Question: I am trying to get a GridView to display all images from a specified file, which it is doing.
However the images are not appearing in a grid but rather are wonky ... see screenshot

I have no idea what is causing this whether its the code or something to do with the image sizes.
any help as to either a code solution or otherwise would be great
Bellow is the code for the GridView and Adapter
'''
public class MyWallpapers extends Activity {
private ImageAdapter imageAdapter;
ImageView Selected;
String ImageLocation = null;
ArrayList<String> f = new ArrayList<String>();// list of file paths
File[] listFile;
/** Called when the activity is first created. */
@Override
public void onCreate(Bundle savedInstanceState) {
super.onCreate(savedInstanceState);
setContentView(R.layout.wallpaper_view_activity);
getFromSdcard();
GridView imagegrid = (GridView) findViewById(R.id.PhoneImageGrid);
imageAdapter = new ImageAdapter();
imagegrid.setAdapter(imageAdapter);
imagegrid.setOnItemClickListener(new OnItemClickListener() {
public void onItemClick(AdapterView<?> parent, View v, final int position, long id) {
//Toast.makeText(MyWallpapers.this, "" + listFile[position].getAbsolutePath(), Toast.LENGTH_SHORT).show();
Intent intent = new Intent(MyWallpapers.this, WallpaperCrop.class);
intent.putExtra("FilePath",listFile[position].getAbsolutePath());
startActivity(intent);
}
});
}
public void getFromSdcard()
{
File file= new File(android.os.Environment.getExternalStorageDirectory(),"Wallpaper");
if (file.isDirectory())
{
listFile = file.listFiles();
for (int i = 0; i < listFile.length; i++)
{
f.add(listFile[i].getAbsolutePath());
}
}
}
public class ImageAdapter extends BaseAdapter {
private LayoutInflater mInflater;
public ImageAdapter() {
mInflater = (LayoutInflater) getSystemService(Context.LAYOUT_INFLATER_SERVICE);
}
public int getCount() {
return f.size();
}
public Object getItem(int position) {
return position;
}
public long getItemId(int position) {
return position;
}
public View getView(int position, View convertView, ViewGroup parent) {
ViewHolder holder;
if (convertView == null) {
holder = new ViewHolder();
convertView = mInflater.inflate(
R.layout.galleryitem, null);
holder.imageview = (ImageView) convertView.findViewById(R.id.thumbImage);
convertView.setTag(holder);
}
else {
holder = (ViewHolder) convertView.getTag();
}
Bitmap myBitmap = BitmapFactory.decodeFile(f.get(position));
holder.imageview.setImageBitmap(myBitmap);
return convertView;
}
}
class ViewHolder {
ImageView imageview;
}
}
'''
galleryitem.xml
'''
<?xml version="1.0" encoding="utf-8"?>
<RelativeLayout xmlns:android="http://schemas.android.com/apk/res/android"
android:layout_width="fill_parent"
android:layout_height="fill_parent" >
<ImageView
android:id="@+id/thumbImage"
android:layout_width="wrap_content"
android:layout_height="wrap_content"
android:layout_centerInParent="true" />
</RelativeLayout>
'''
and wallpaper_view_activity.xml
'''
<?xml version="1.0" encoding="utf-8"?>
<RelativeLayout xmlns:android="http://schemas.android.com/apk/res/android"
android:layout_width="fill_parent"
android:layout_height="fill_parent"
android:background="@drawable/seachpage" >
<GridView
android:id="@+id/PhoneImageGrid"
android:layout_width="fill_parent"
android:layout_height="fill_parent"
android:columnWidth="90dp"
android:gravity="center"
android:horizontalSpacing="10dp"
android:numColumns="auto_fit"
android:stretchMode="columnWidth"
android:verticalSpacing="10dp" />
<ImageView
android:id="@+id/imageView2"
android:layout_width="fill_parent"
android:layout_height="wrap_content"
android:layout_alignParentBottom="true"
android:src="@drawable/bottomcurve" />
</RelativeLayout>
'''
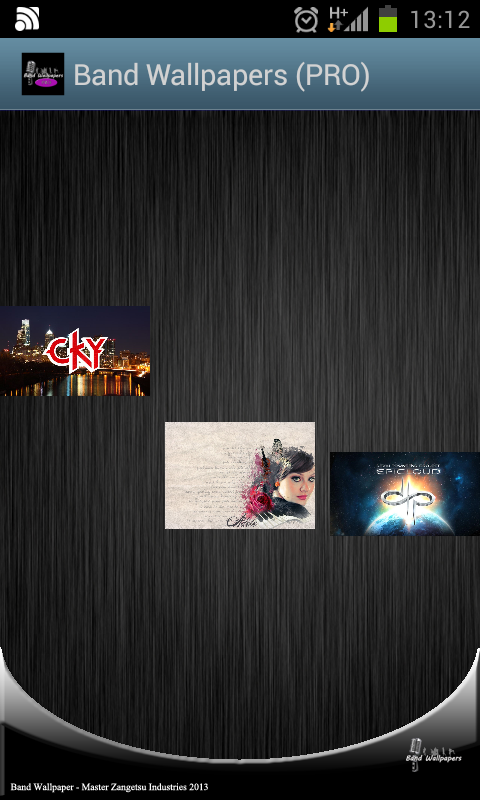
Answer: You should manually set adapter's items size after it was inflated like below, since your galleryitem have both size fill_parent then it make the issue.
'''
public View getView(int position, View convertView, ViewGroup parent) {
ViewHolder holder;
if (convertView == null) {
holder = new ViewHolder();
convertView = mInflater.inflate(
R.layout.galleryitem, null);
int yourExpectedHeight = 100;
convertView.setLayoutParams(new GridView.LayoutParams(GridView.LayoutParams.MATCH_PARENT,
yourExpectedHeight));
holder.imageview = (ImageView) convertView.findViewById(R.id.thumbImage);
convertView.setTag(holder);
}
else {
holder = (ViewHolder) convertView.getTag();
}
Bitmap myBitmap = BitmapFactory.decodeFile(f.get(position));
holder.imageview.setImageBitmap(myBitmap);
return convertView;
}
'''